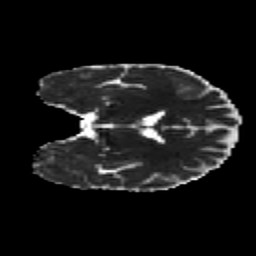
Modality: MD
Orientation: coronal
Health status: healthy
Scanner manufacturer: philips
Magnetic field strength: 3 T
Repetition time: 9.75 s
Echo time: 0.092 s